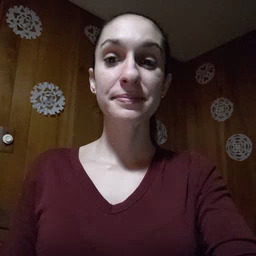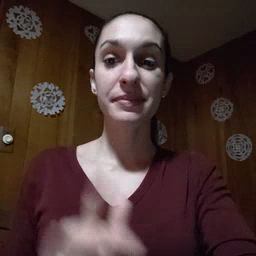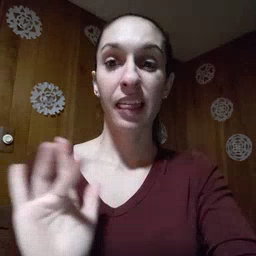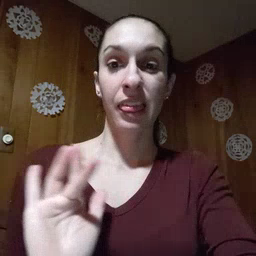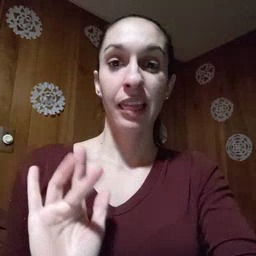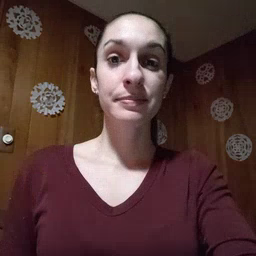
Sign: yucky